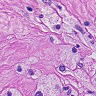
Metastatic tissue present: yes